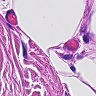
Metastatic tissue present: no